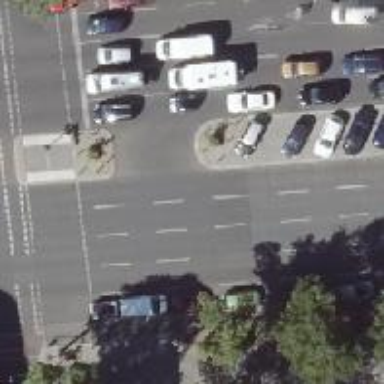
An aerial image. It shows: Asphalt road with lane markings and parking lane on the right.